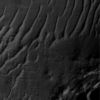
Label: not_dusty